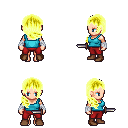
a pixel art fantasy rpg character, female body template, human, light skin, teal pirate shirt, red pants, gold right-swept hairstyle, white cloth bandages, brown shoes, dagger, four views (front, back, left, right), 2x2 character sprite sheet, small pixel art, hard edges, no anti-aliasing